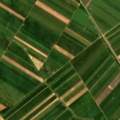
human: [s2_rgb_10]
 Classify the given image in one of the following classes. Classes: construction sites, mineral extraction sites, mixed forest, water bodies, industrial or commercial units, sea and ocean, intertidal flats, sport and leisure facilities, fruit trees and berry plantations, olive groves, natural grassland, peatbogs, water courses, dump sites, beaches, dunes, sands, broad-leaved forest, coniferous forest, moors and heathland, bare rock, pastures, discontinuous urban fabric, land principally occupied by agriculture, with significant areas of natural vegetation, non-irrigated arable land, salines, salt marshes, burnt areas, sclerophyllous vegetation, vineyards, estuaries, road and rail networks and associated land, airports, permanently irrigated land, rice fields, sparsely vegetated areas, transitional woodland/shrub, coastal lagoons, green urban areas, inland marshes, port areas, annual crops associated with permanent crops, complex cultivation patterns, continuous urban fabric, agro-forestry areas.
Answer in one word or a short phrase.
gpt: non-irrigated arable land